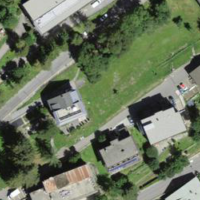
EUNIS habitat code: 55
Species observed at this site:
Allium ursinum
Corvus corone
Pinus sylvestris
Fraxinus excelsior
Larix decidua
Narcissus pseudonarcissus
Corylus avellana
Limax maximus
Helix pomatia
Picea abies
Trifolium pratense
Lathyrus pratensis
Salvia pratensis
Papilio machaon
Plantago lanceolata
Acer campestre
Vulpes vulpes
Chorthippus brunneus
Acer pseudoplatanus
Bellis perennis
Pyrrhocorax graculus
Galanthus nivalis
Sciurus vulgaris
Primula vulgaris